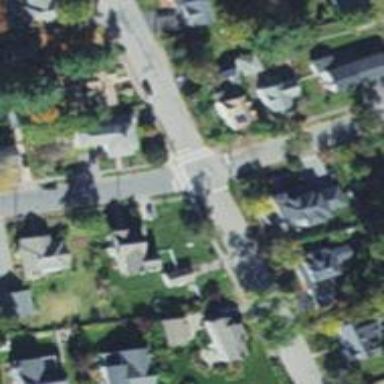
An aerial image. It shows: Residential road with sidewalk on the left.